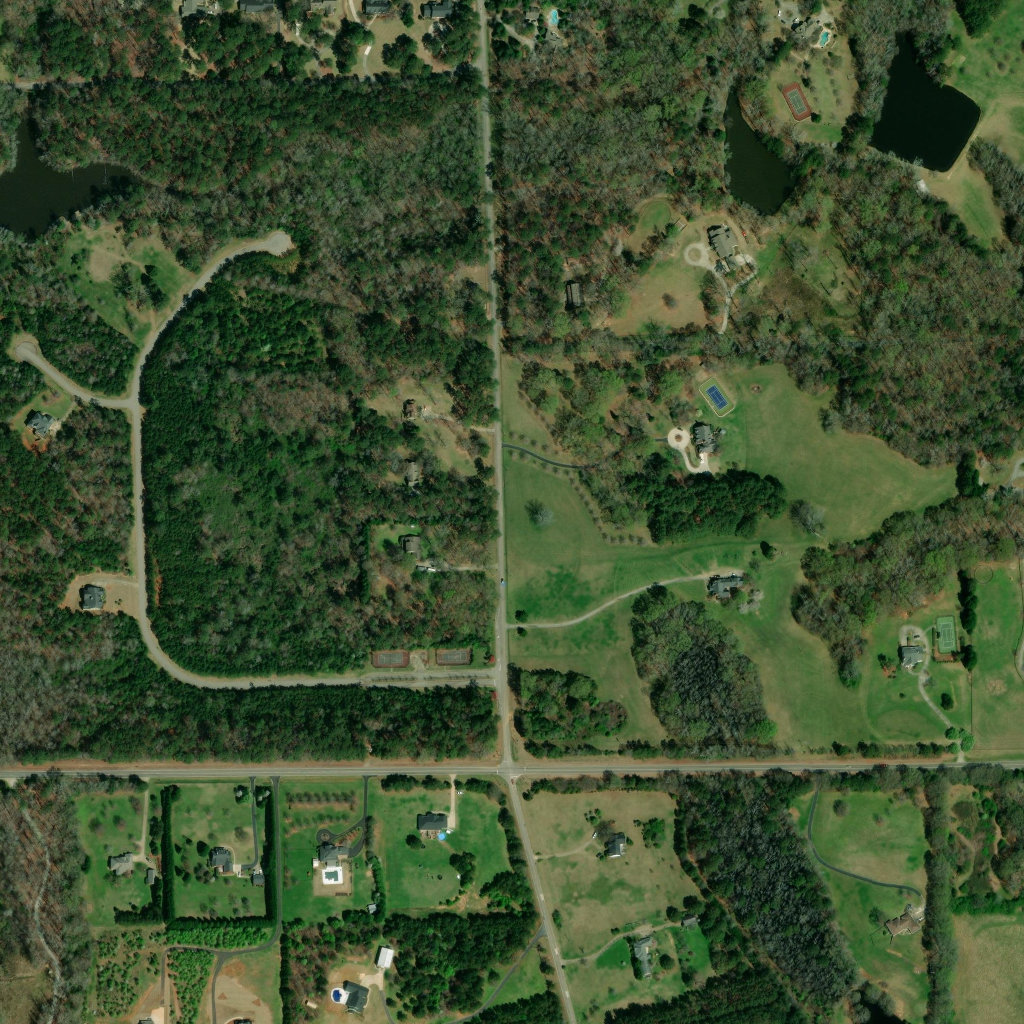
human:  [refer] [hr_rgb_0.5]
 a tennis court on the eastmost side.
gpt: <box>[[91, 59, 93, 63, 0]]</box>